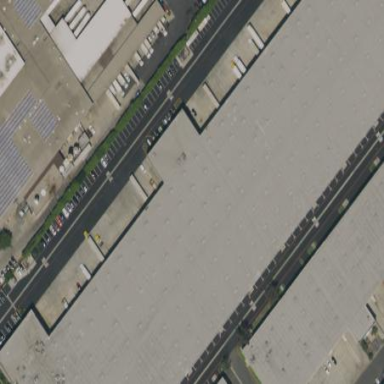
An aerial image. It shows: Warehouse building.